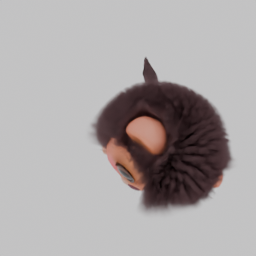
Label: animals